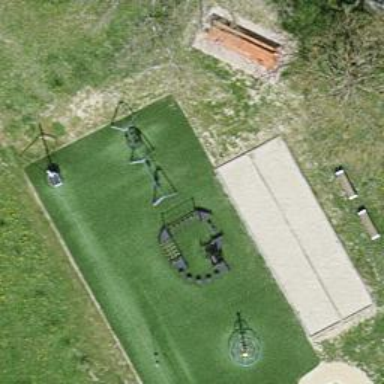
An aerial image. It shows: Playground featuring swings.